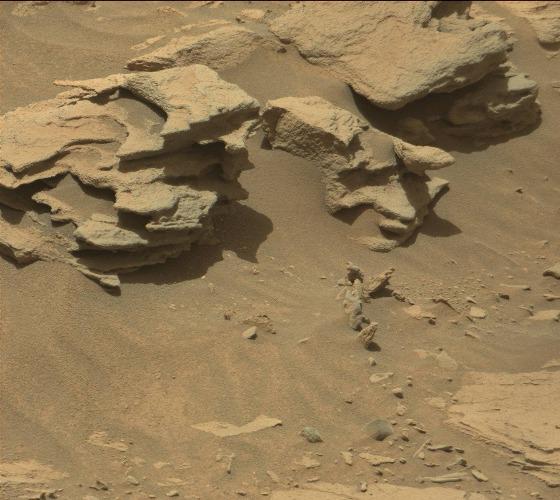
Terrain classes present: Bedrock, Gravel / Sand / Soil, Rock, Shadow